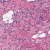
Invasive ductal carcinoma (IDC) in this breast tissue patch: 1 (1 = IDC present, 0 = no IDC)